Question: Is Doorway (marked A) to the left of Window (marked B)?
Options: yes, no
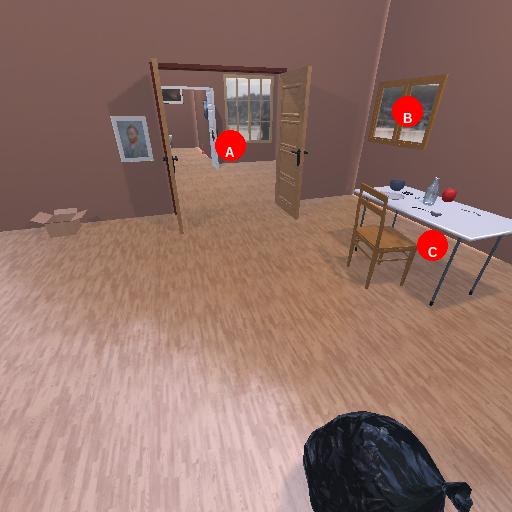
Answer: yes